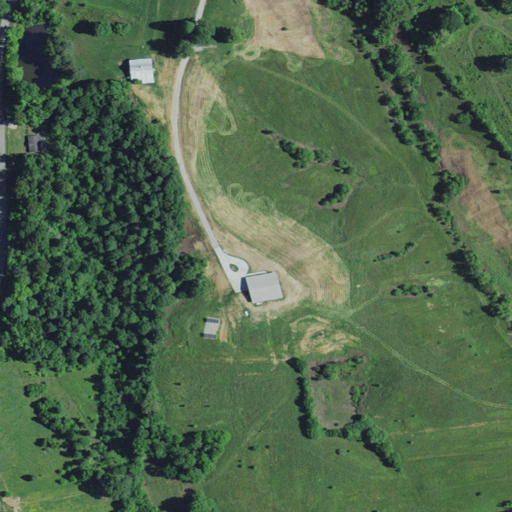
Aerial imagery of mountain in Kentucky named Nation Hill containing pasture, deciduous forest, mixed forest, and open development